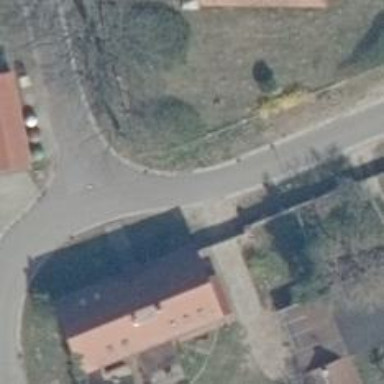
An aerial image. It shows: Residential road.